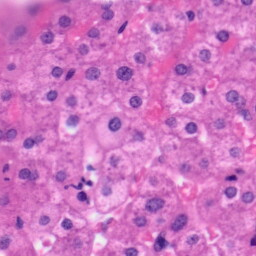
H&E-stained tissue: Liver